Question: I would like to combine a pointplot and a boxplot into one plot using seaborn. The combination itself works, but since the x-axis-values of both dataframes are not in the same range, I get a wrong output (x-values of second dataframe will be ignored).
Here are parts of my datasets:
'''
import pandas as pd
bpdata=pd.DataFrame({'Ldate': [20150202, 20150202, 20150202, 20151117, 20151117, 20151117, 20160205, 20160205, 20160205], 'Lreflectance': [0.067, 0.0482, 0.0555, 0.099, 0.0956, 0.0931, 0.0757, 0.0663, 0.0566]})
Mplotdata=pd.DataFrame({'Mdate':[20150202, 20150407,20160202], 'Mreflectance': [0.0868, 0.0833,0.0719]})
'''
Plottet individually:
'''
import seaborn as sns
plot=sns.pointplot(data=Mplotdata, x='Mdate', y='Mreflectance', color='dimgrey', marker='o')
for item in plot.get_xticklabels():
item.set_rotation(45)
plot=sns.boxplot(data=bpdata, x='Ldate', y='Lreflectance', color='lightgray')
for item in plot.get_xticklabels():
item.set_rotation(45)
'''
Looks like this:
<URL>
But when I try to put both pointplot and boxplot into one plot
'''
plot=sns.boxplot(data=bpdata, x='Ldate', y='Lreflectance', color='lightgray')
plot=sns.pointplot(data=Mplotdata, x='Mdate', y='Mreflectance', color='dimgrey', marker='o')
for item in plot.get_xticklabels():
item.set_rotation(45)
'''
it looks like this:

In this plot, the x-axis only shows values of the first plot. If I change the order of pointplot and boxplot, it will also just use x-values of the first dataframe, second will be ignored.
Any idea how to fix this problem?
I haven't found any solution to this in this forum, google or in the matplotlib/seaborn documentations.
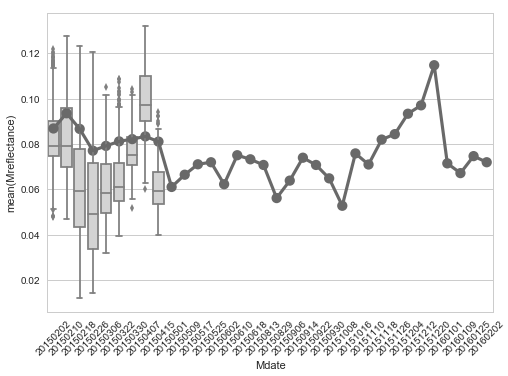
Answer: '''
fig, ax = plt.subplots()
ax2 = ax.twiny() # put a second plot on top of it, having the same y axis
data1 = np.random.random(10) #random in [0,1]
data2 = np.random.random(15)+1 #random in [1,2]
ax.plot(np.arange(len(data1)), data1) # plot in the first plot
ax2.plot(np.arange(len(data2)),data2) # plot in the second plot
'''